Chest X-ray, AP view. Patient: 56 years old, sex F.
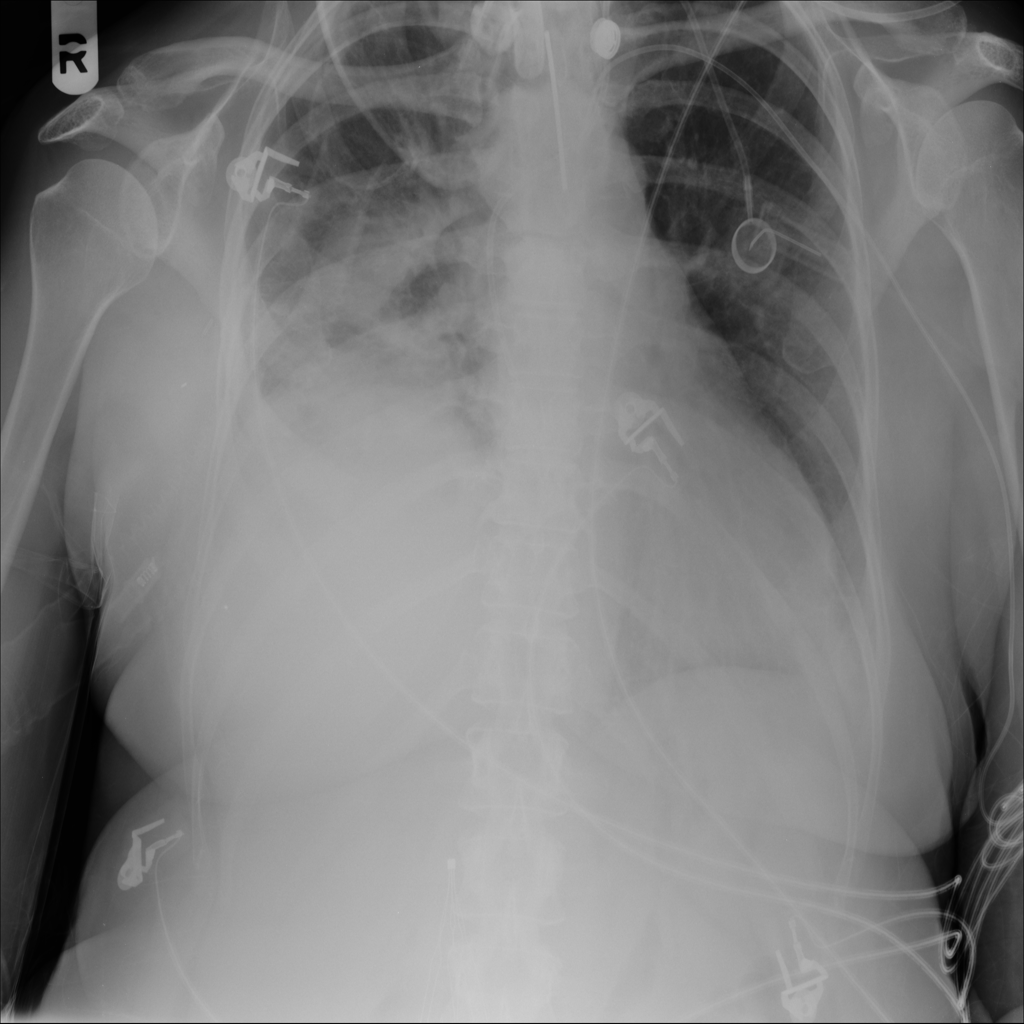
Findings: Effusion